Question: I am writing an LC3 program that increments each letter of a three-letter word stored in memory following the program. 'a' becomes 'd', 'n' becomes 'q', 'z' becomes 'c', etc.
I am using this as<URL> a reference
Here is my code so far
'''
.orig x3000
ADD R1, R1, #3
LEA R2, STRING
HALT
STRING .STRINGZ "anz"
.END
'''

I was able to figure out how to declare a string of characters in LC3 from my reference. However does anyone how to do the actual incrementation or have any references that I could use to figure out how to do it?
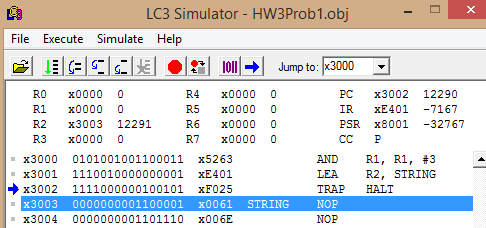
Answer: Using a while loop, I was able to get it to increment each char of the string until a null value is found. I didn't code it to loop back around (z becoming c) but this should get you started.
'''
;tells simulator where to put my code in memory(starting location). PC is set to thsi address at start up
.orig x3000
MAIN
AND R1, R1, #0 ; clear our loop counter
WHILE_LOOP
LEA R2, STRING ; load the memory location of the first char into R1
ADD R2, R2, R1 ; Add our counter to str memory location. R2 = mem[R1 + R2]
LDR R3, R2, #0 ; Loads the value stored in the memory location of R2
BRz END_WHILE ; If there is no char then exit loop
ADD R3, R3, #3 ; change the char
STR R3, R2, #0 ; store the value in R3 back to the location in R2
ADD R1, R1, #1 ; add one to our loop counter
BR WHILE_LOOP ; jump to the top of our loop
END_WHILE
HALT
; Stored Data
STRING .STRINGZ "anz"
.END
'''